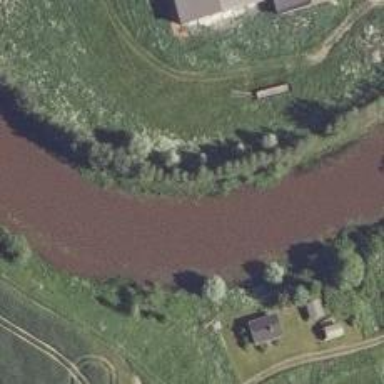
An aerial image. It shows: Beautiful river scene.